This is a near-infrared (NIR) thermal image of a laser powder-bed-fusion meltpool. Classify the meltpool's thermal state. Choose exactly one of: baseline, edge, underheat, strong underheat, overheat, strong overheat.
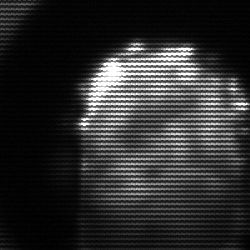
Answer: baseline